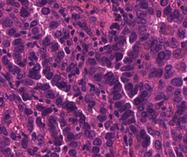
Tumor epithelial tissue: yes
Tumor-associated stroma tissue: no
Normal tissue: no